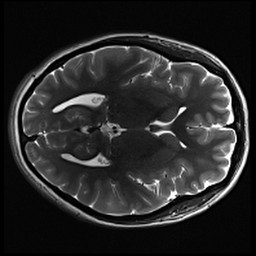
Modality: inplaneT2
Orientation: axial